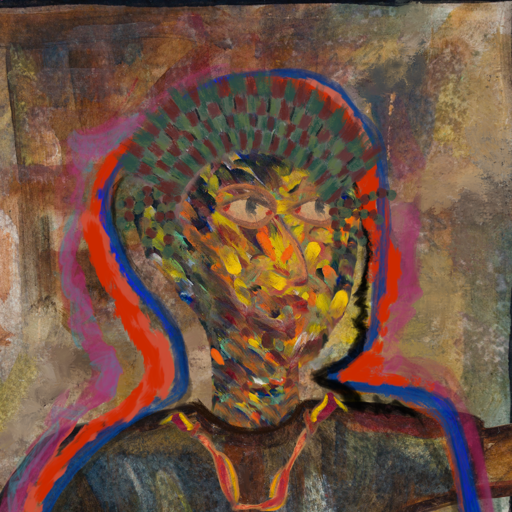
Background: Mosgoul, Head And Neck Side: An_Impression, Face Side: GypsyMother, Bust: Mosgoul, Hair Side: Experience, Head Accessory: After_Raid_Crown, Second Necklace: Gypsy_Mother_1, Necklace: Blank, Baby: Blank